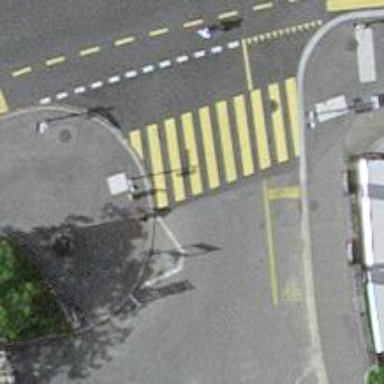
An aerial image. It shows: Crossing with traffic signals.